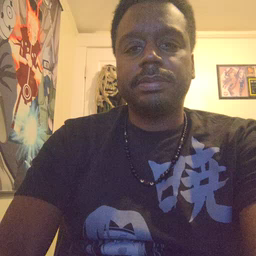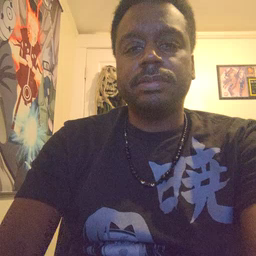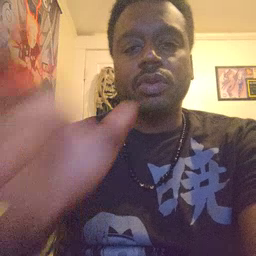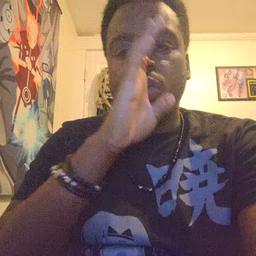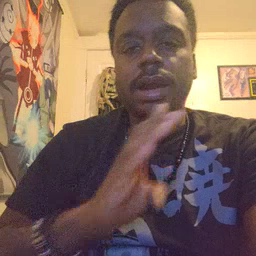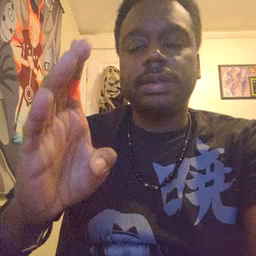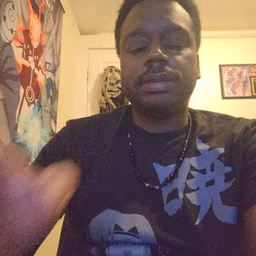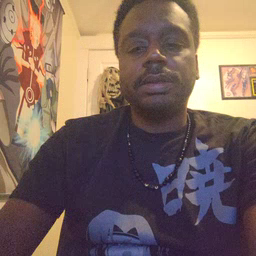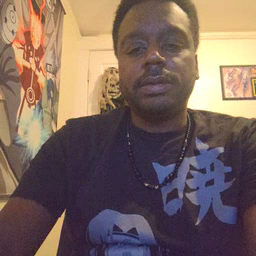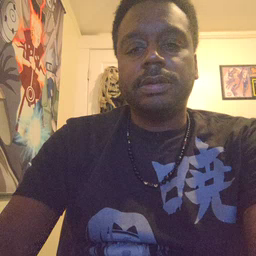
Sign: quiet